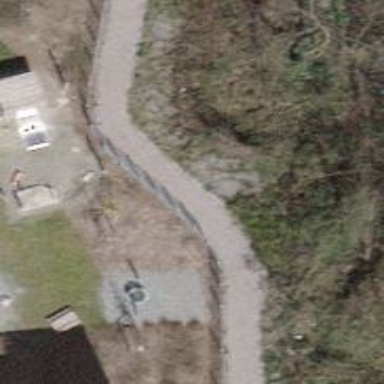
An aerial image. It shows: Footway with pebblestone surface.